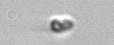
Label: nanoplankton_mix